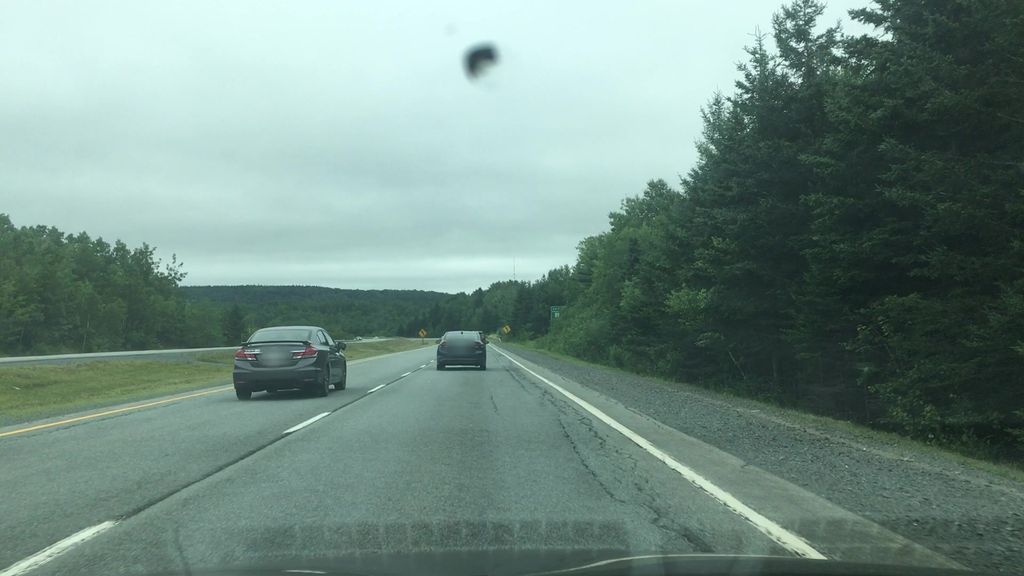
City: halifax